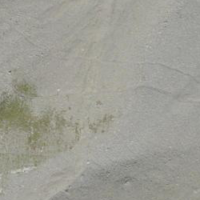
EUNIS habitat code: 48
Species observed at this site:
Saxifraga aizoides